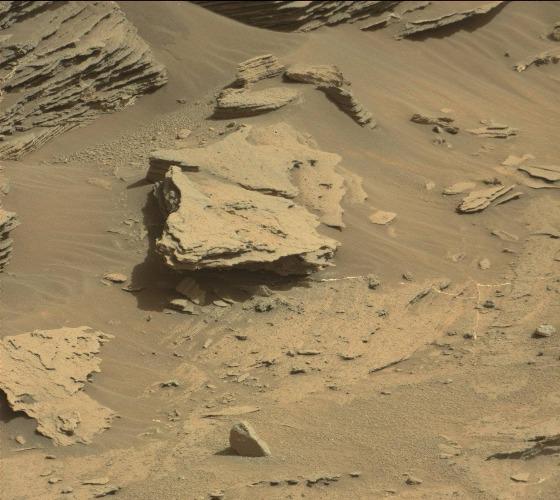
Terrain classes present: Bedrock, Gravel / Sand / Soil, Rock, Shadow